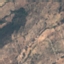
Land use / land cover: PermanentCrop